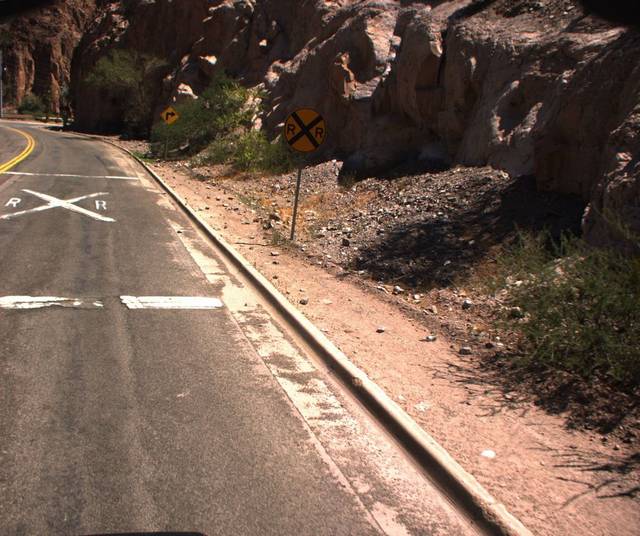
Region: United States
Coordinates: 33.054, -109.297